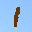
Label: 1